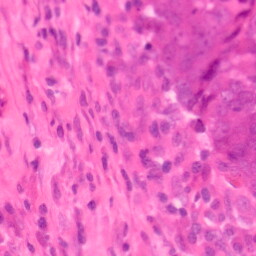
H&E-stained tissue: Colon